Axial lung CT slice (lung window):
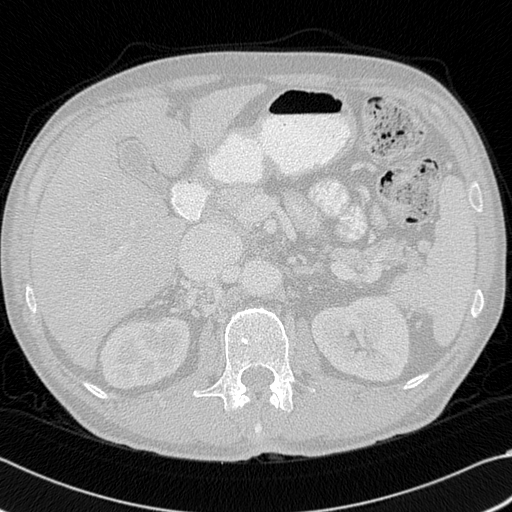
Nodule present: no